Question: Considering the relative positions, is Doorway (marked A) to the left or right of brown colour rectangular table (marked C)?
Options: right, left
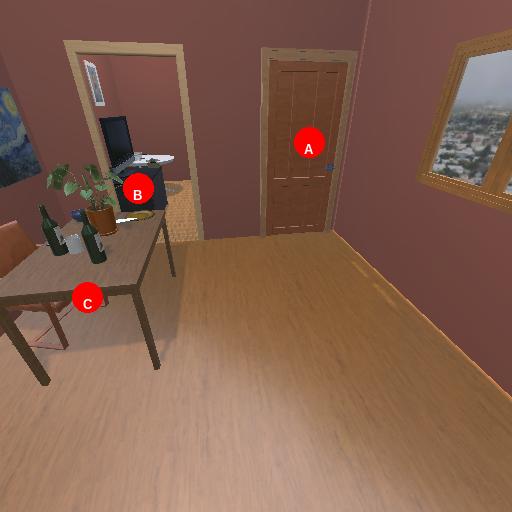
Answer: right